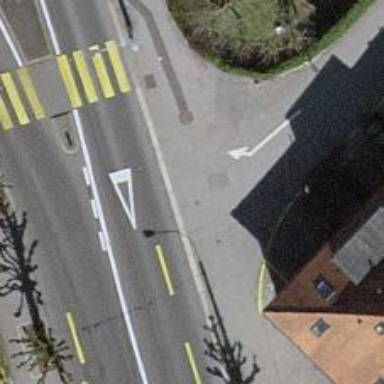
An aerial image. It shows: Unmarked crossing on the road.